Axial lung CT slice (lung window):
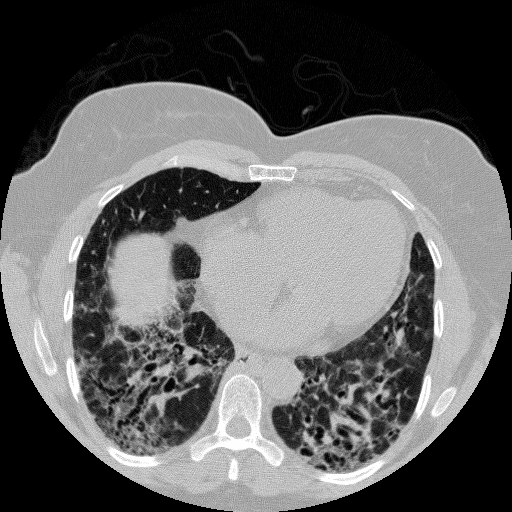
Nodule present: no